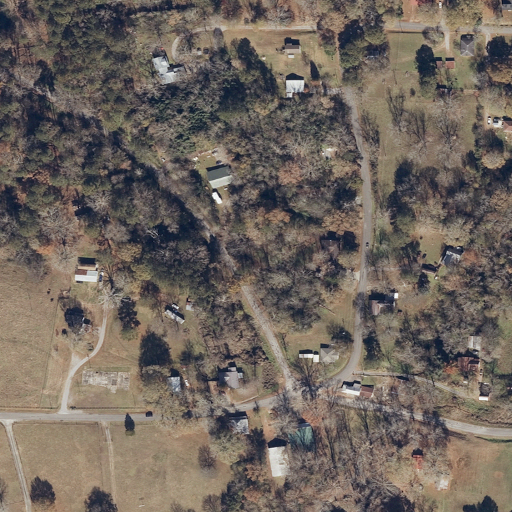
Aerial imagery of gap in Alabama named Holmes Gap containing mixed forest, open development, low intensity development, pasture, deciduous forest, evergreen forest, medium intensity development, and grassland